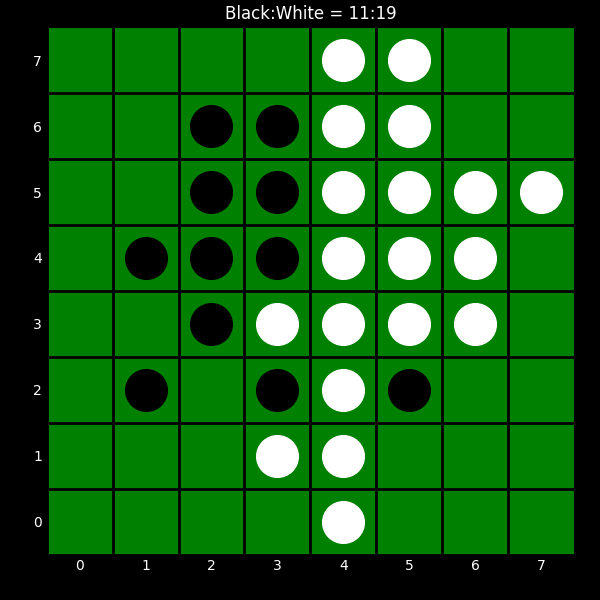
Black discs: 11
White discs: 19